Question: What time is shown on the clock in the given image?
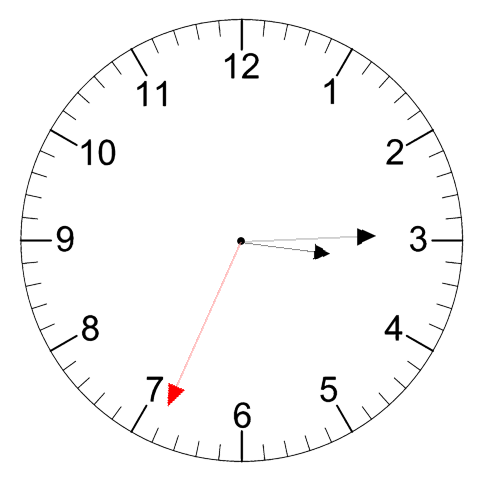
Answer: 03:14:34